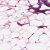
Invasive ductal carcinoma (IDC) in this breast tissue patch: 0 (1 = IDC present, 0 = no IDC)